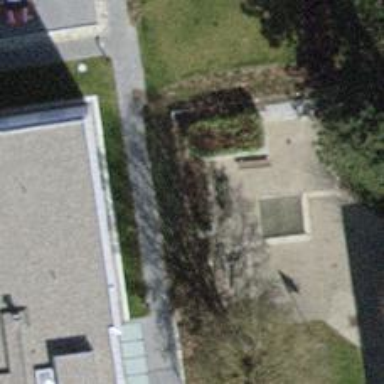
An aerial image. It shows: Bench for seating.